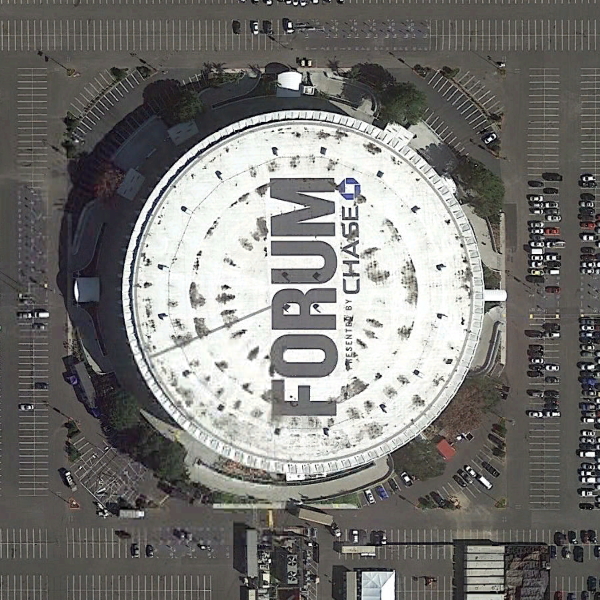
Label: Center